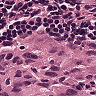
Metastatic tissue present: yes